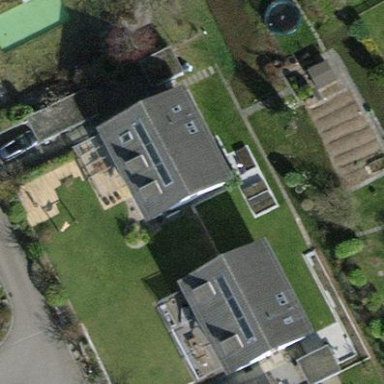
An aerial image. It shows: Detached building.